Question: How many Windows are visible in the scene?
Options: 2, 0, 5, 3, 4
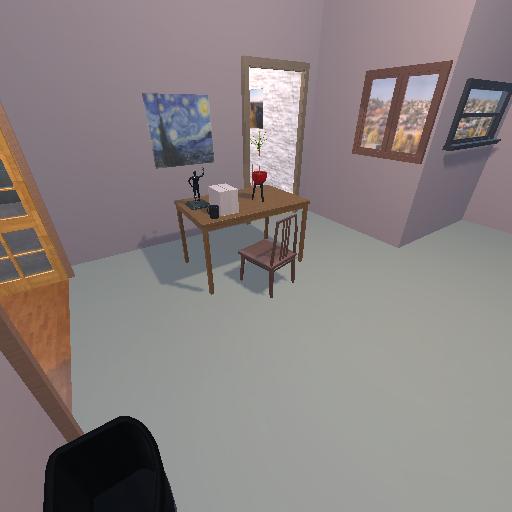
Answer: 2